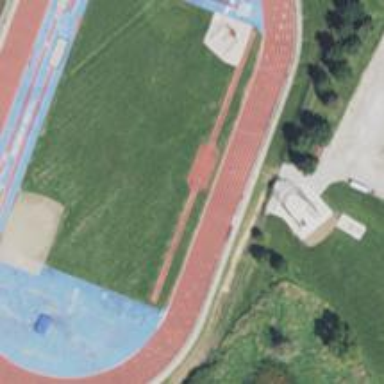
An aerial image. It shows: Athletics track located on leisure land.